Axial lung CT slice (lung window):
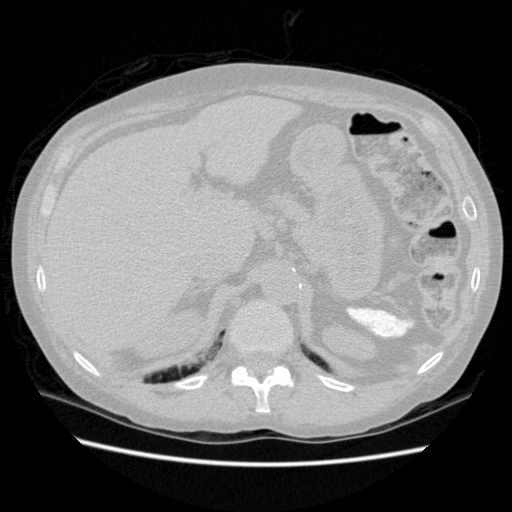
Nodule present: no